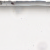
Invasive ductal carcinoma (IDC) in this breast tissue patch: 0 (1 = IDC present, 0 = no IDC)